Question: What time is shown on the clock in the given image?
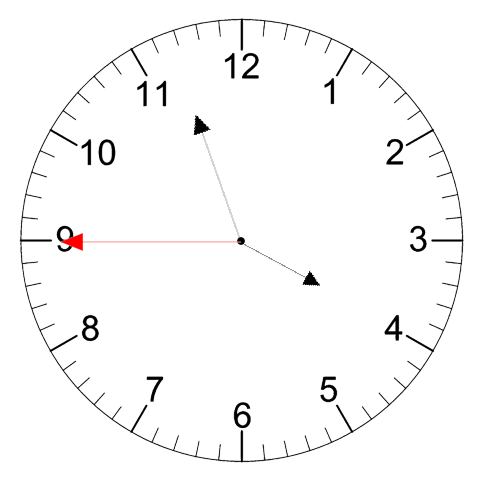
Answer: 03:56:45